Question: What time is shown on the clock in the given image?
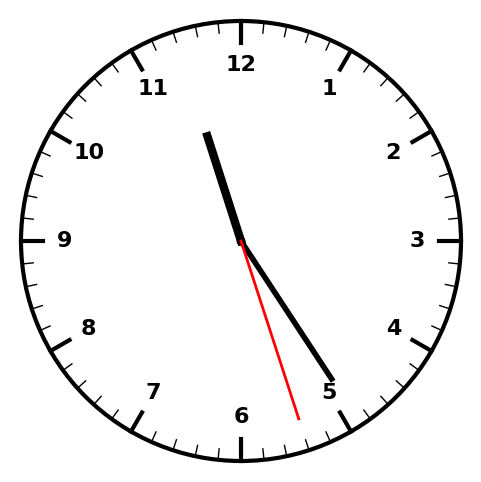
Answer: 11:24:27